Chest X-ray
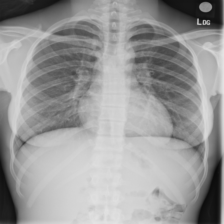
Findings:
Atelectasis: negative
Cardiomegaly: negative
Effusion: negative
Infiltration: negative
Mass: negative
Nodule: negative
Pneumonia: negative
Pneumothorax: negative
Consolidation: negative
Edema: negative
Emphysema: negative
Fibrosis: negative
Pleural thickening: negative
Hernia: negative